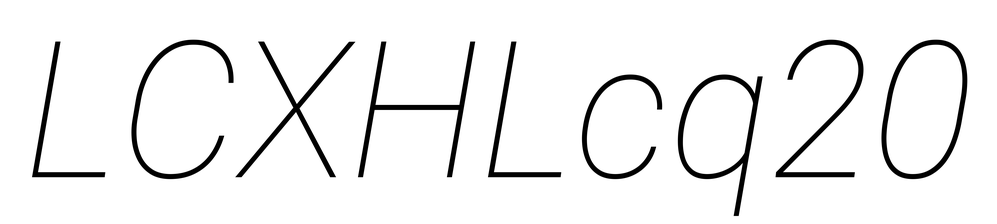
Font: Roboto-Italic_Thin_Italic